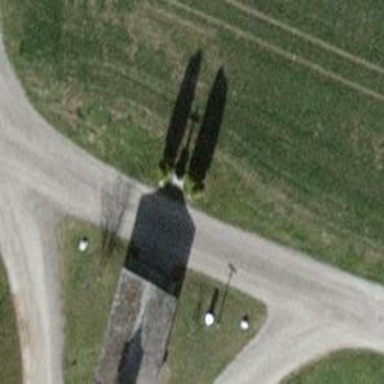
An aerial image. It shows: Wayside cross with historic significance.